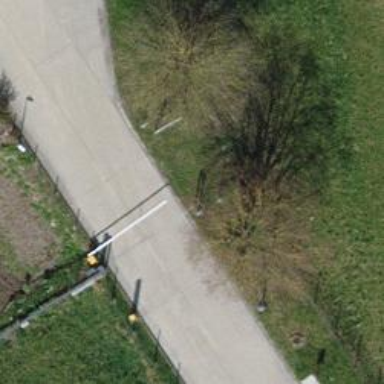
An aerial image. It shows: Gate.